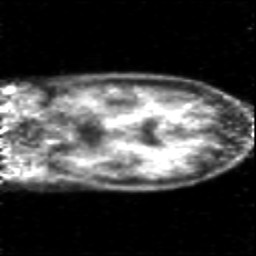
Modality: PET
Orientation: coronal
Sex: female
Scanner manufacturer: siemens